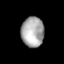
Tissue: prostate
Cell type: T cells
Senescence score: 0.8166
Nuclear area (px): 673
Mean DAPI intensity: 168.597